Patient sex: M
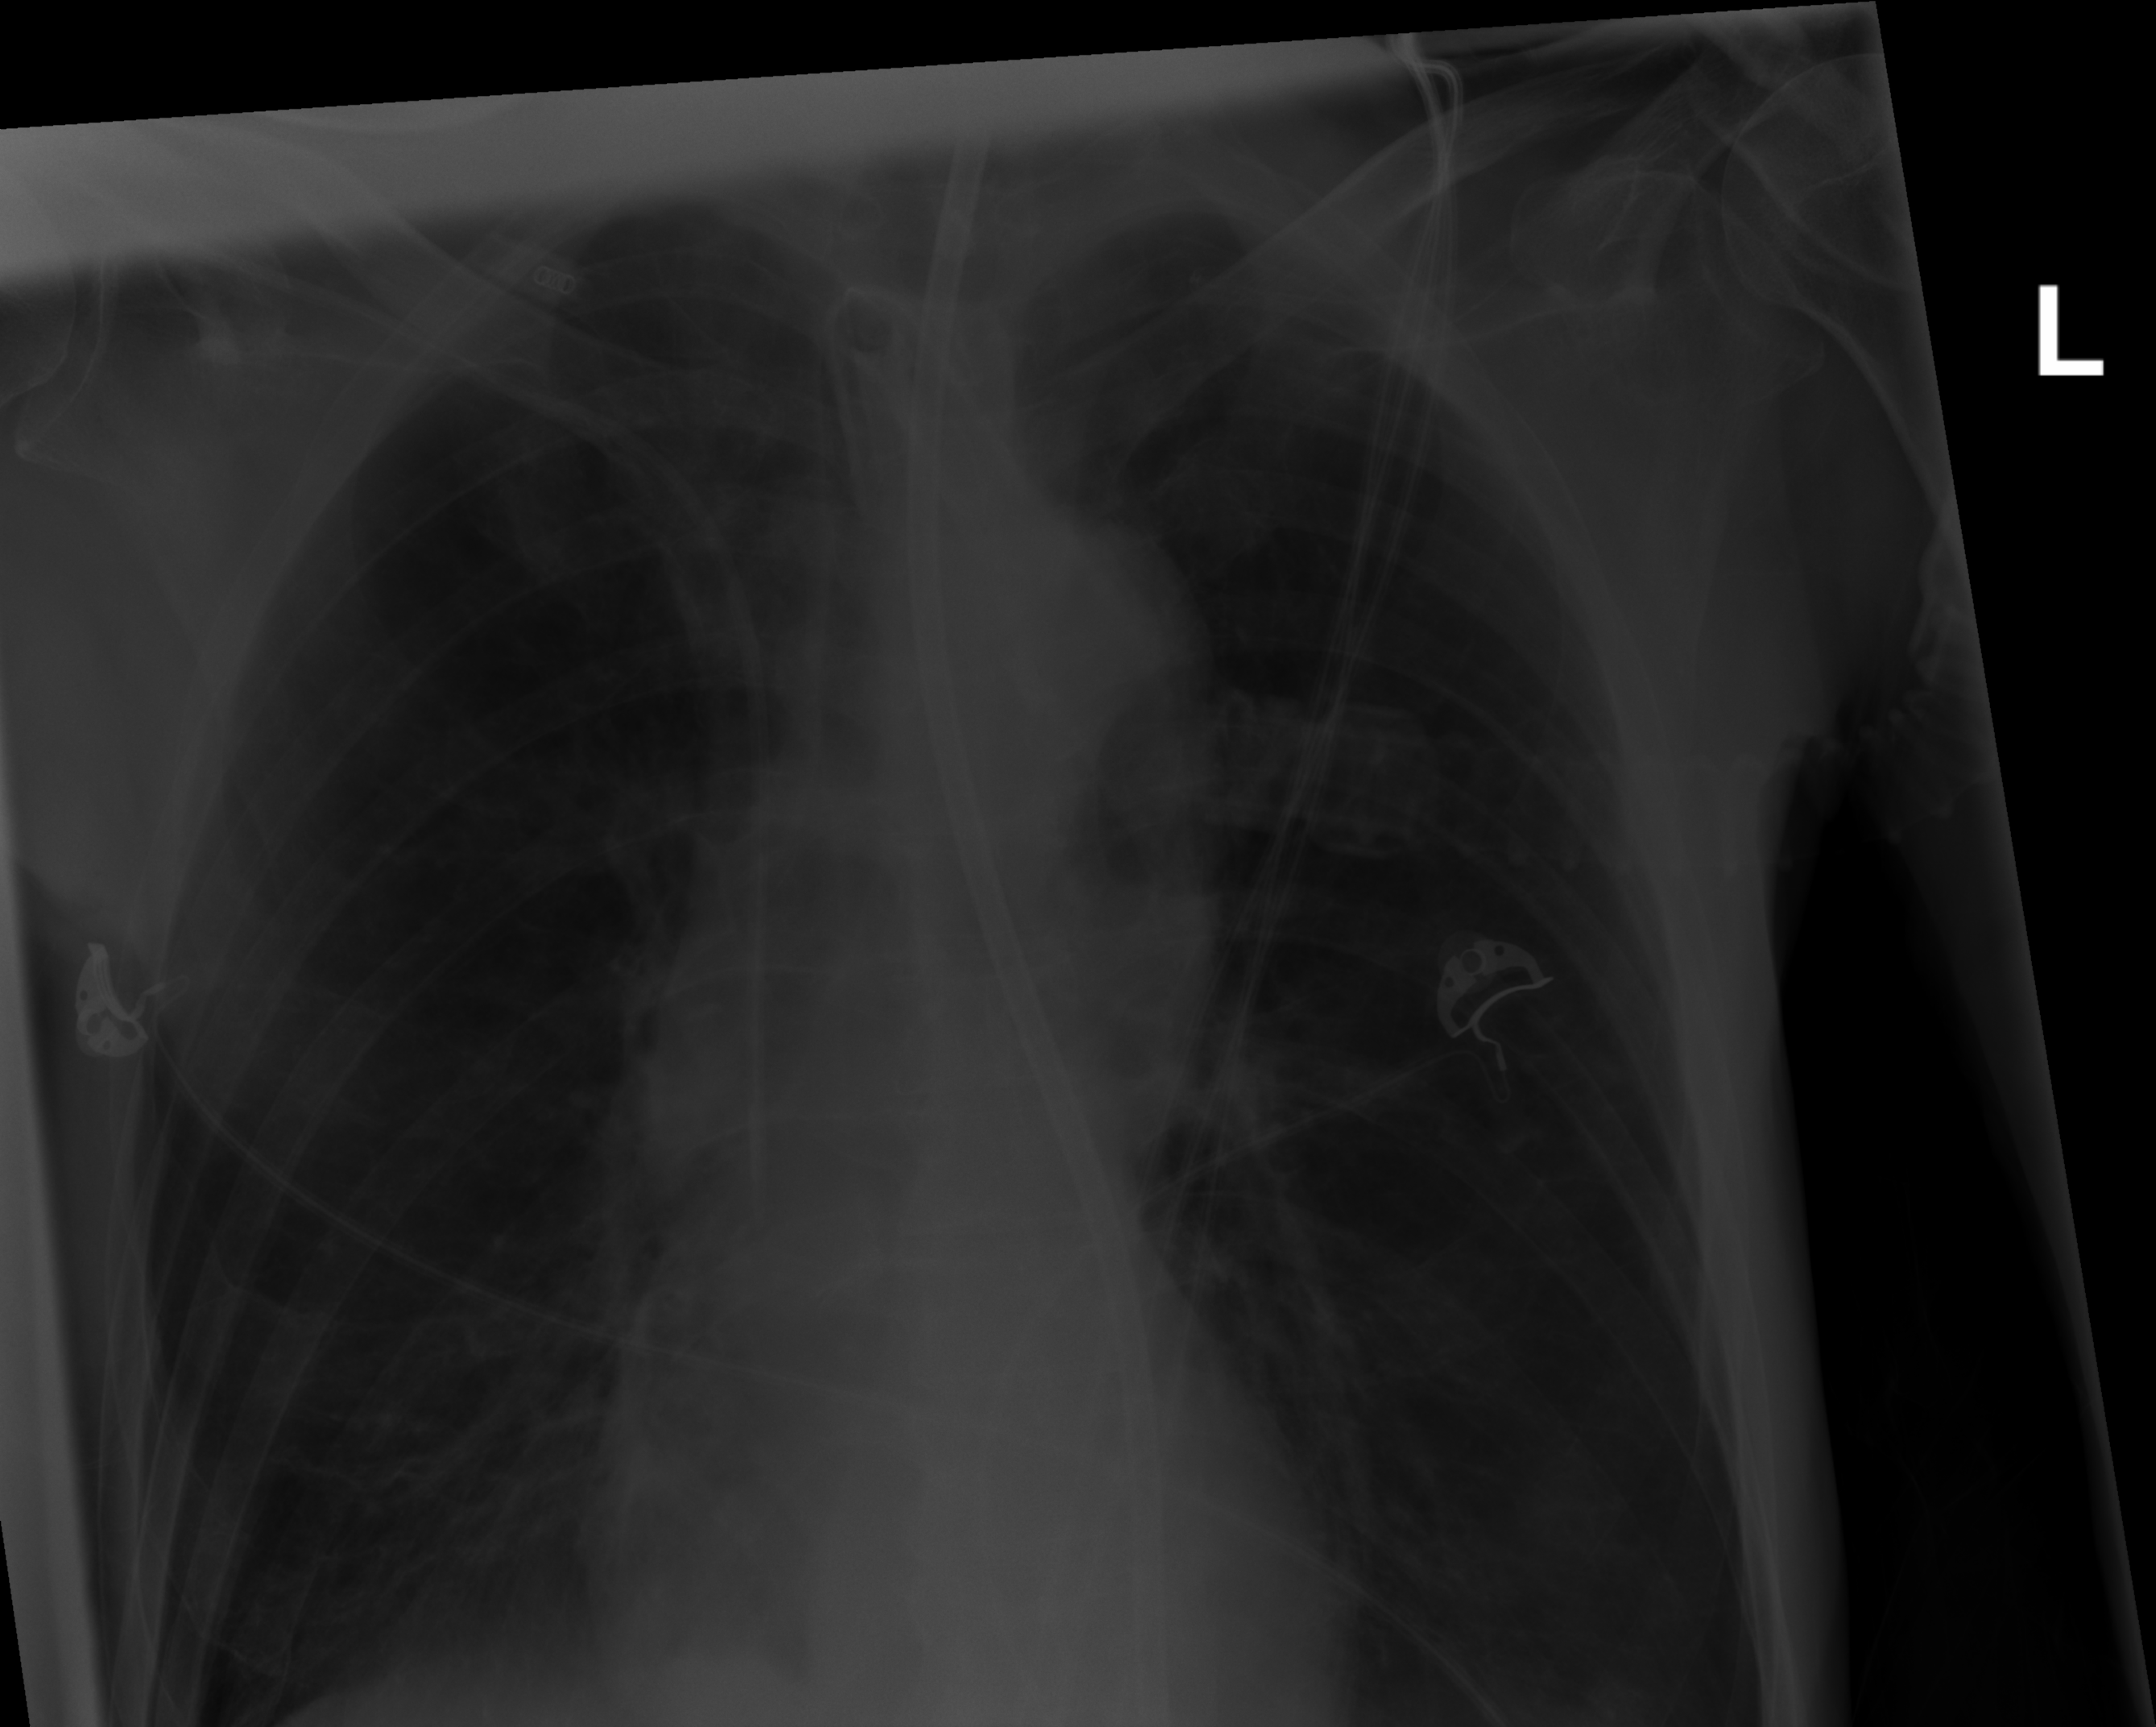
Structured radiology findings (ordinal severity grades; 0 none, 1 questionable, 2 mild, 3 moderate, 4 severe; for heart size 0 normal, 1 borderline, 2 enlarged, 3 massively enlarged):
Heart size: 0
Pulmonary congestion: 0
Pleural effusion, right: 0
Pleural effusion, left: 0
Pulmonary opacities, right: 2
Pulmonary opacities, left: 0
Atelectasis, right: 2
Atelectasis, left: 0